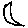
Label: moon